Question: I need to model the following Screen in 'Sencha Touch Architect';

Image on the top-left hand side. And on the top-right hand side there is a text ('Custom Tailored Clothing') and a button beneath it. How can i write the HTML for this?
My working so far;
'''
<img src="{url}" height="50" width="50"/>
<b>Custom Tailored Clothing</b>
'''
However, the text 'Custom Tailored Clothing' appears beneath the image and not on the side as i want it to. Same problem i have with the button. Can someone help me out with the HTML.
UPDATE
Not clear with the parameters: 'dataview, index, target, record, e, eOpts'
'''
onNewsItemTap: function(dataview, index, target, record, e, eOpts) {
if (senchaEvent.event.target.nodeName === 'BUTTON') {
var form = Ext.create("MyApp.view.DV",{
title:record.data.Name_mine,
record:record
});
this.getMainView().push(form);
} else {
console.log("dfdfd");
}
},...
'''
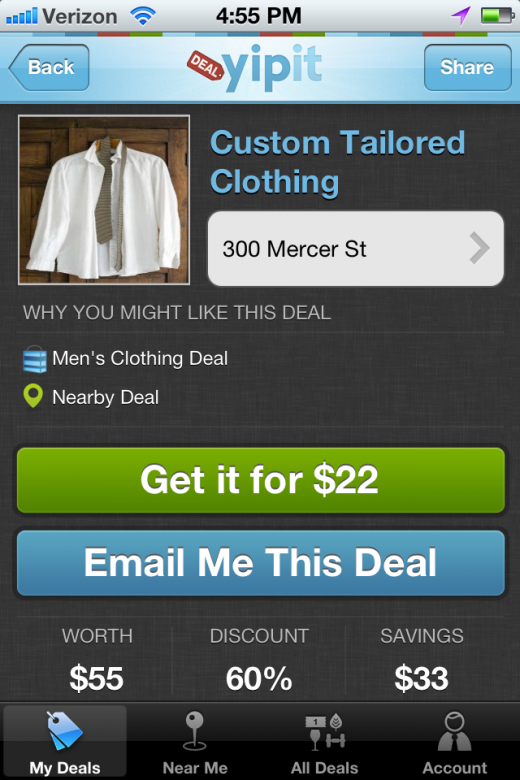
Answer: Just like this
'''
<div class="content">
<img src="{url}" height="50" width="50"/>
<div class="title"> <p><b> Custom Tailored Clothing </b></p>
<button>300 mercer st</button></div>
</div>
<p>Why you might like this deal</p>
'''
'''
div.content {
height : 50px;
margin-bottom : 5px;
}
div.content img {
float : left;
margin-right: 20px;
}
'''

Add listener in the list
'''
listeners : {
itemtap: function (list, index, item, record, senchaEvent) {
if (senchaEvent.event.target.nodeName === 'BUTTON') {
// code for getting a message box popped out
}
else
// code for slides to a new view
}
}
'''
'''
onNewsItemTap: function(dataview, index, target, record, e, eOpts) {
if (e.event.target.nodeName === 'BUTTON') {
var form = Ext.create("MyApp.view.DV",{
title:record.data.Name_mine,
record:record
});
this.getMainView().push(form);
} else {
console.log("new view");
}
}
'''